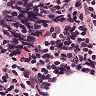
Metastatic tissue present: no